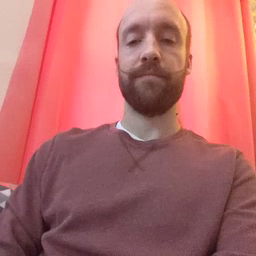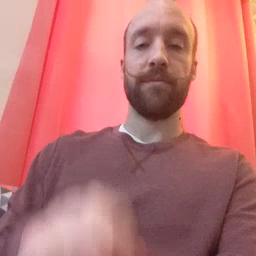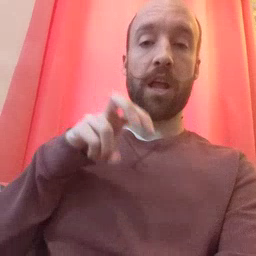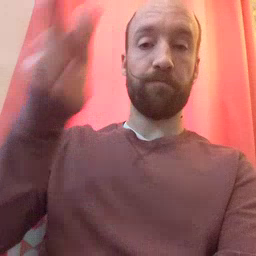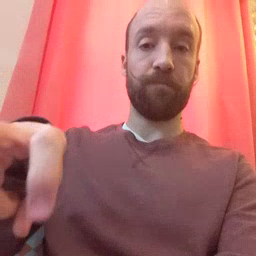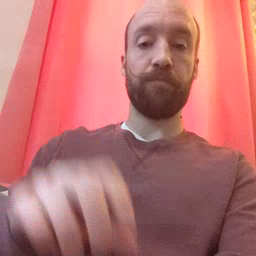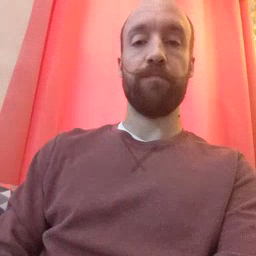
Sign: jump